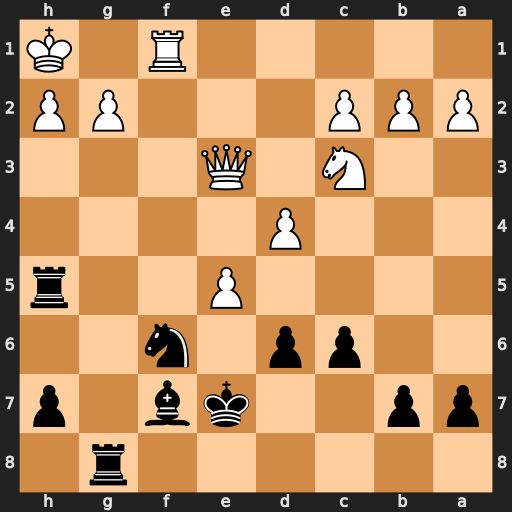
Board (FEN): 6r1/pp2kb1p/2pp1n2/4P2r/3P4/2N1Q3/PPP3PP/5R1K
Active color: b
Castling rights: -
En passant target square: -
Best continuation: Rxh2+ Kxh2 Ng4+ Kh1 Nxe3 exd6+ Kf8